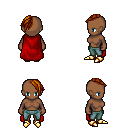
a pixel art fantasy rpg character, female body template, human, dark skin, red cape, teal pants, brunette long mohawk hairstyle, gold boots, four views (front, back, left, right), 2x2 character sprite sheet, small pixel art, hard edges, no anti-aliasing